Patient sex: M
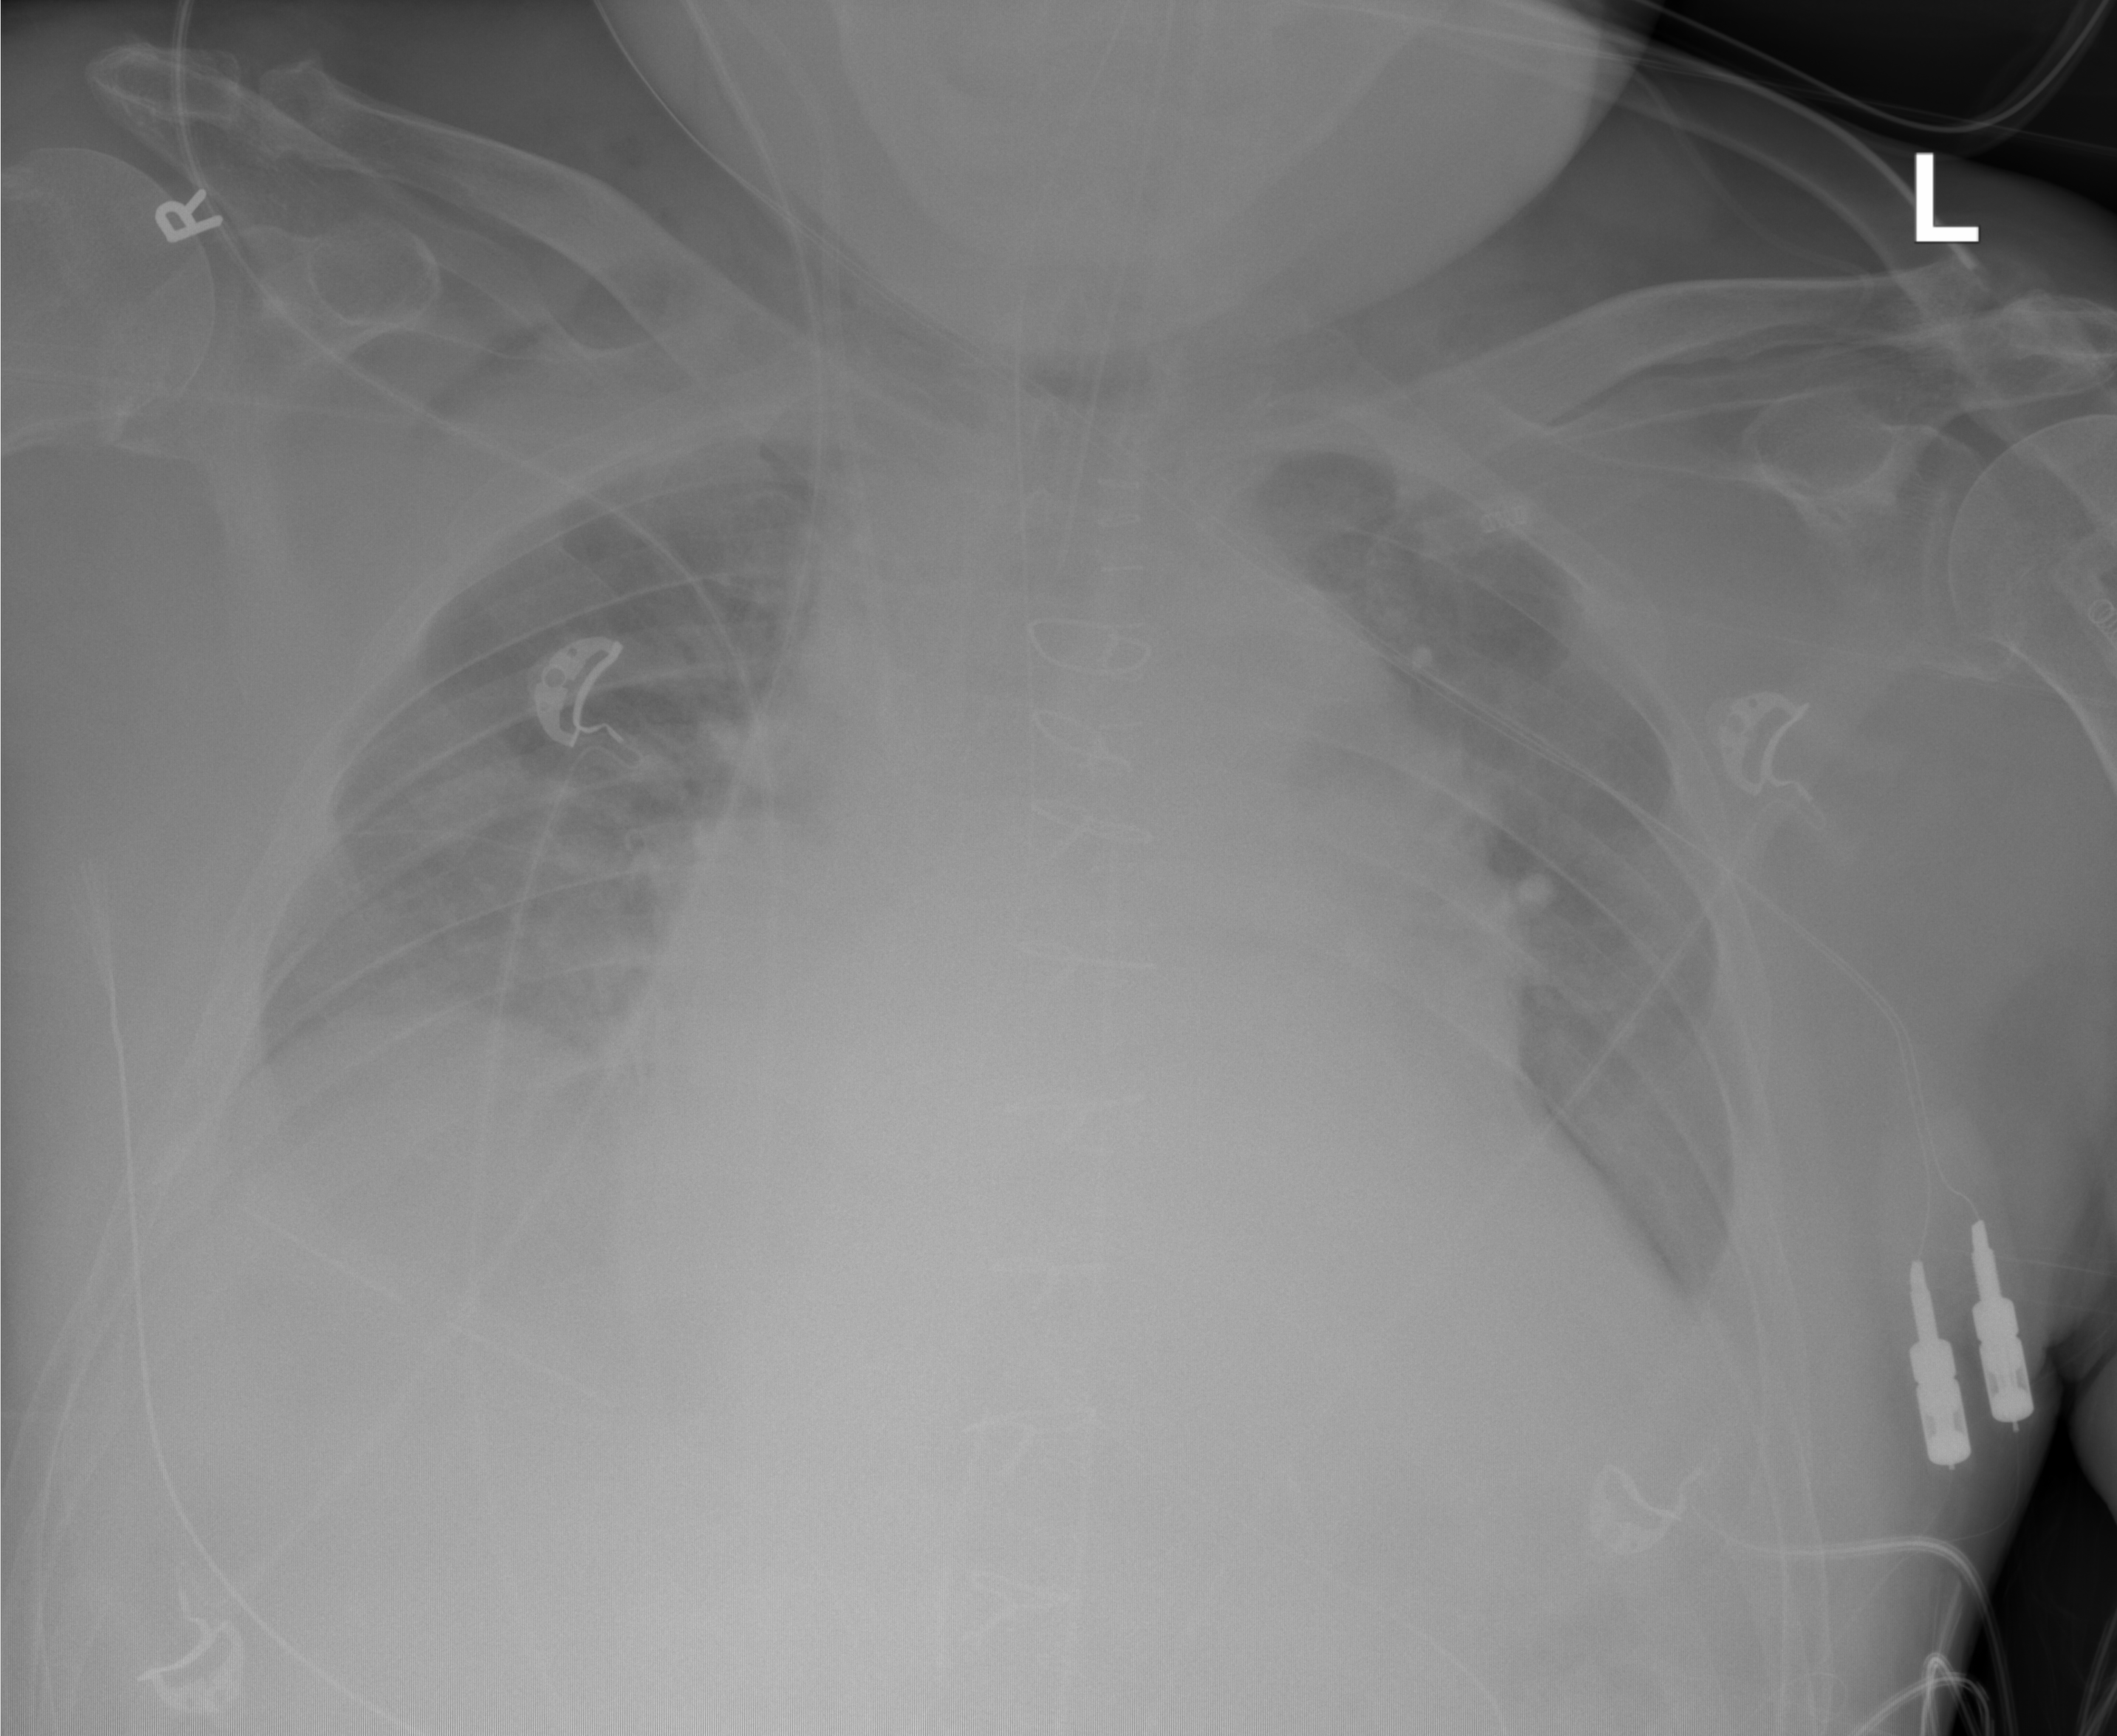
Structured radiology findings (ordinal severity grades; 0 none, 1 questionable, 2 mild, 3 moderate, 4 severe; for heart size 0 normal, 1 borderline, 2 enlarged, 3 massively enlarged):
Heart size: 2
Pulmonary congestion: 2
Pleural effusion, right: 1
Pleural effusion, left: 1
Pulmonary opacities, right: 2
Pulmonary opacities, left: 2
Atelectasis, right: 0
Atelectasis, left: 0